Question: I have asked my tableview did not reload data. The problem was phoneTable property in STKPhoneHolderViewController.h was null. But I cannot understand why this happened because I linked tableview in storyboard to IBOutlet variable as below image.

Is this a bug in Xcode or did I miss something? Your answer would be appreciated.
EDIT:
Here is the previous question:
<URL>
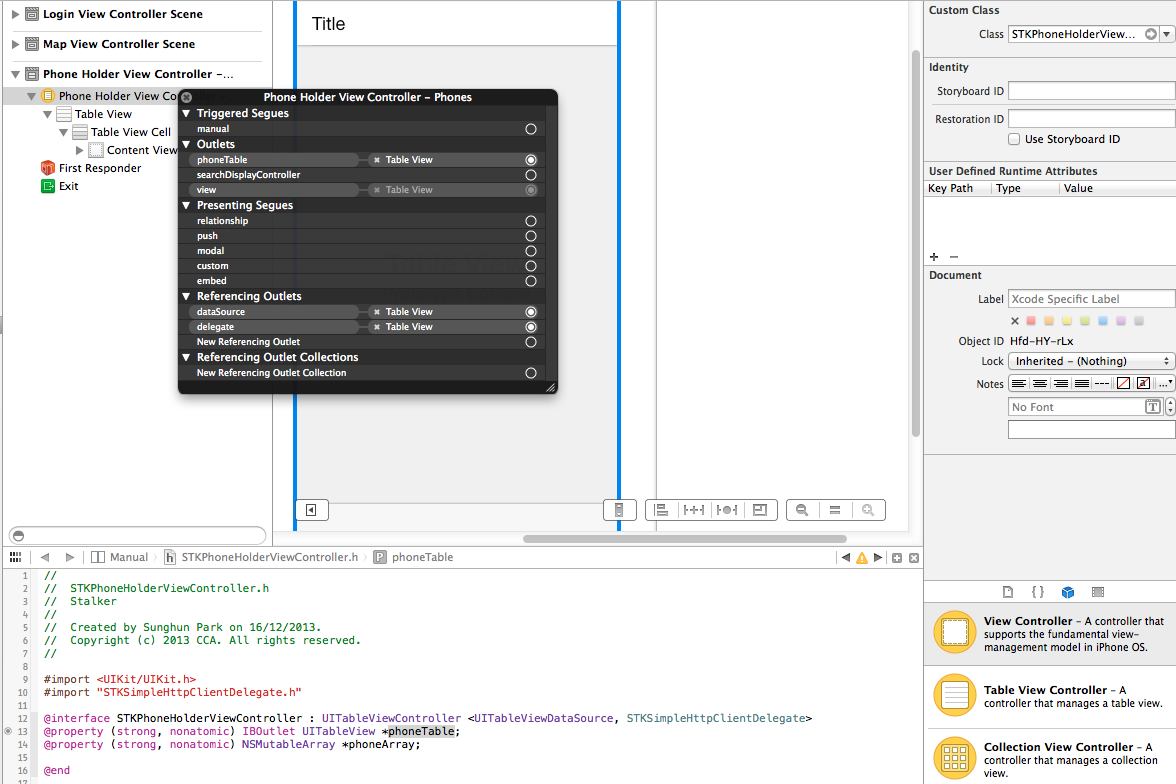
Answer: You're using a UITableViewController which already has a UITableView (see the main view is also a Table View). My guess is by adding a second tableview the delegate and datasource methods are being called for both tableviews but the original tableview is null.
Delete your second tableview or switch to using a UIViewController